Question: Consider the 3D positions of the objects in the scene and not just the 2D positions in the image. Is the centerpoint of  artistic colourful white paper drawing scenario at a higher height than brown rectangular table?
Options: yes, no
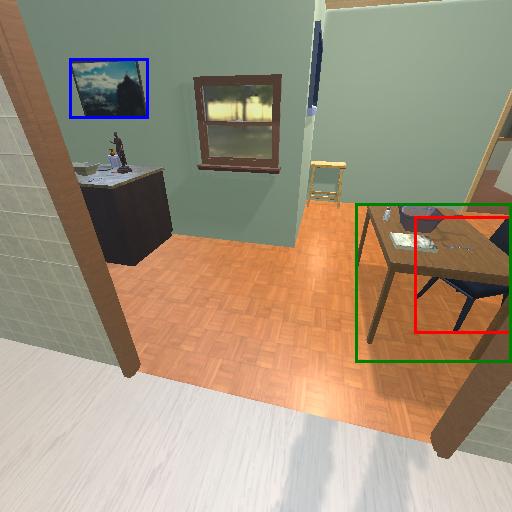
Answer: yes